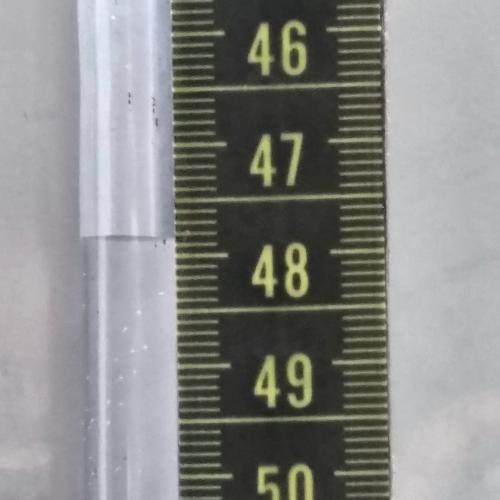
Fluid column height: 47.9 cm